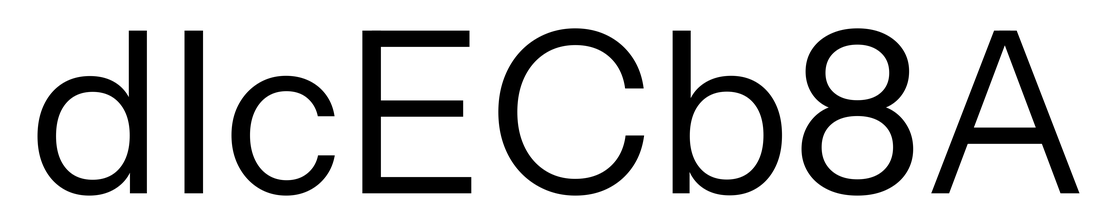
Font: InstrumentSans_Regular